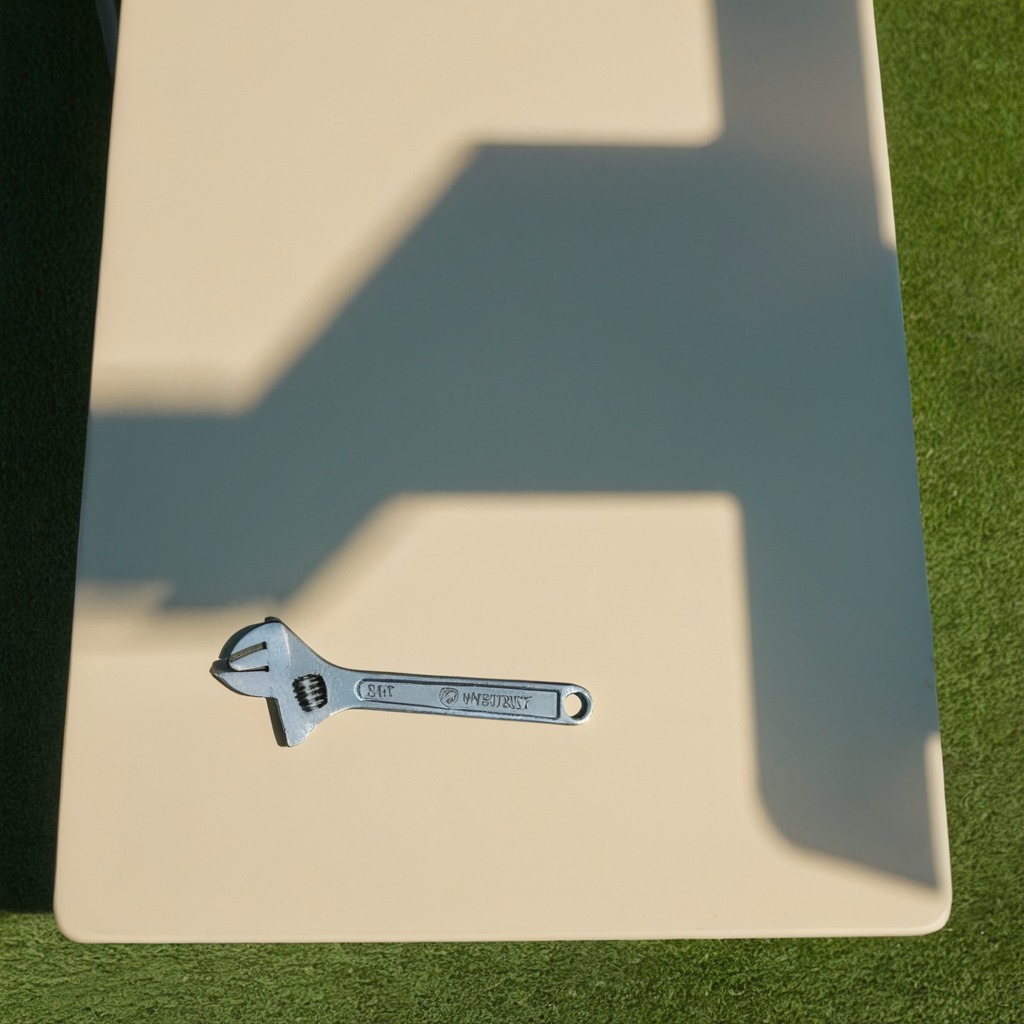
A wrench lying on a clean utility table in a temporary outdoor tool station afternoon light present textured surface